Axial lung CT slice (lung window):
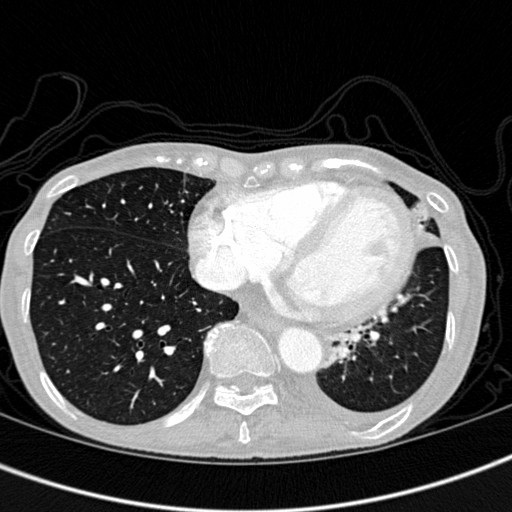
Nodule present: no